Interaction volume radius: 5 \u00c5
Interaction volume height: 10 \u00c5
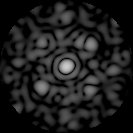
Disorder parameter: 0.6339